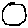
Label: circle